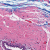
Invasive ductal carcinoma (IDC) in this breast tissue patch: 0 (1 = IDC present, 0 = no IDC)